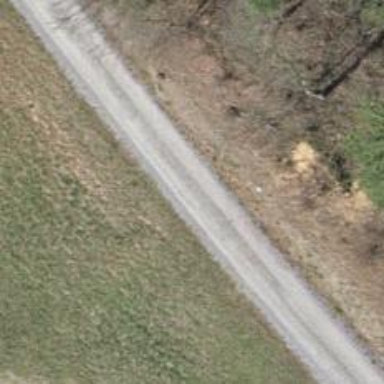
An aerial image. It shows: Track with fine gravel surface graded as grade 2.